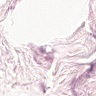
Metastatic tissue present: no